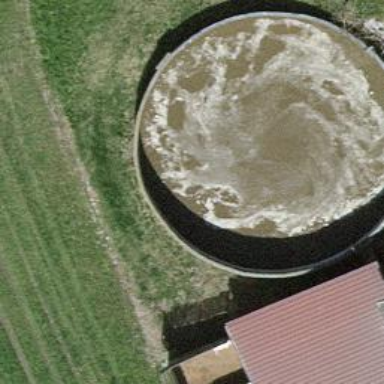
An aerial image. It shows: Storage tank that is man-made.